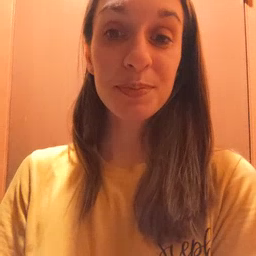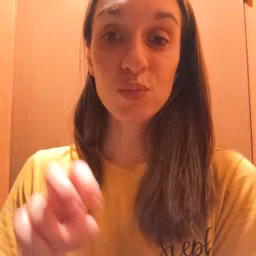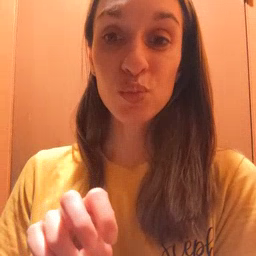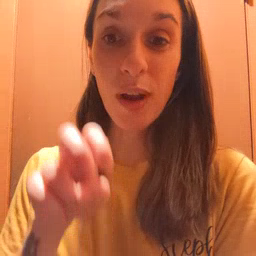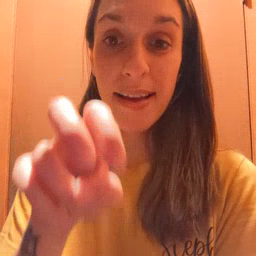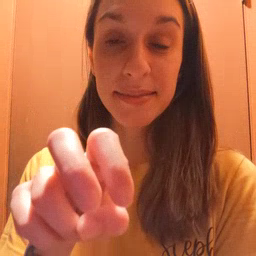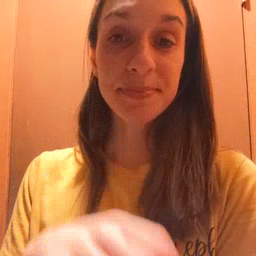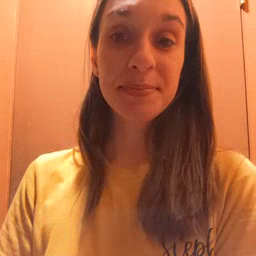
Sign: ride